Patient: sex M, age 52
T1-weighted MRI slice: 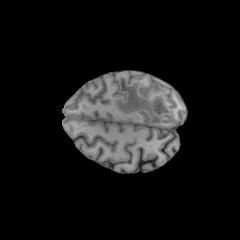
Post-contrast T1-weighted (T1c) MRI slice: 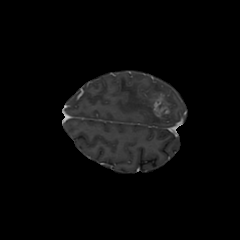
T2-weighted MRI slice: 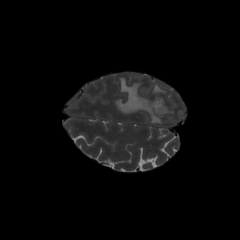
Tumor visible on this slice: yes
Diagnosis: Glioblastoma, IDH-wildtype
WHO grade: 4